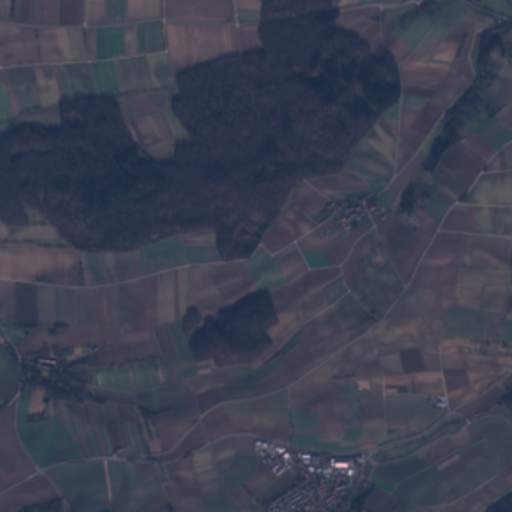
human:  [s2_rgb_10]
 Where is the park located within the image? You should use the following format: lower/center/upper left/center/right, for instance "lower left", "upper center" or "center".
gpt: The park is located in the lower right of the image.
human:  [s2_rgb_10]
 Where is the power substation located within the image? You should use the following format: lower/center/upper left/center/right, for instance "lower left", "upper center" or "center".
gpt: The power substation is located in the lower left of the image.
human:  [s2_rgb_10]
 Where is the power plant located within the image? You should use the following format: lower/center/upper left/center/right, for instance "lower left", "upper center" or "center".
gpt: There is no power plant in the image.